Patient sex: M
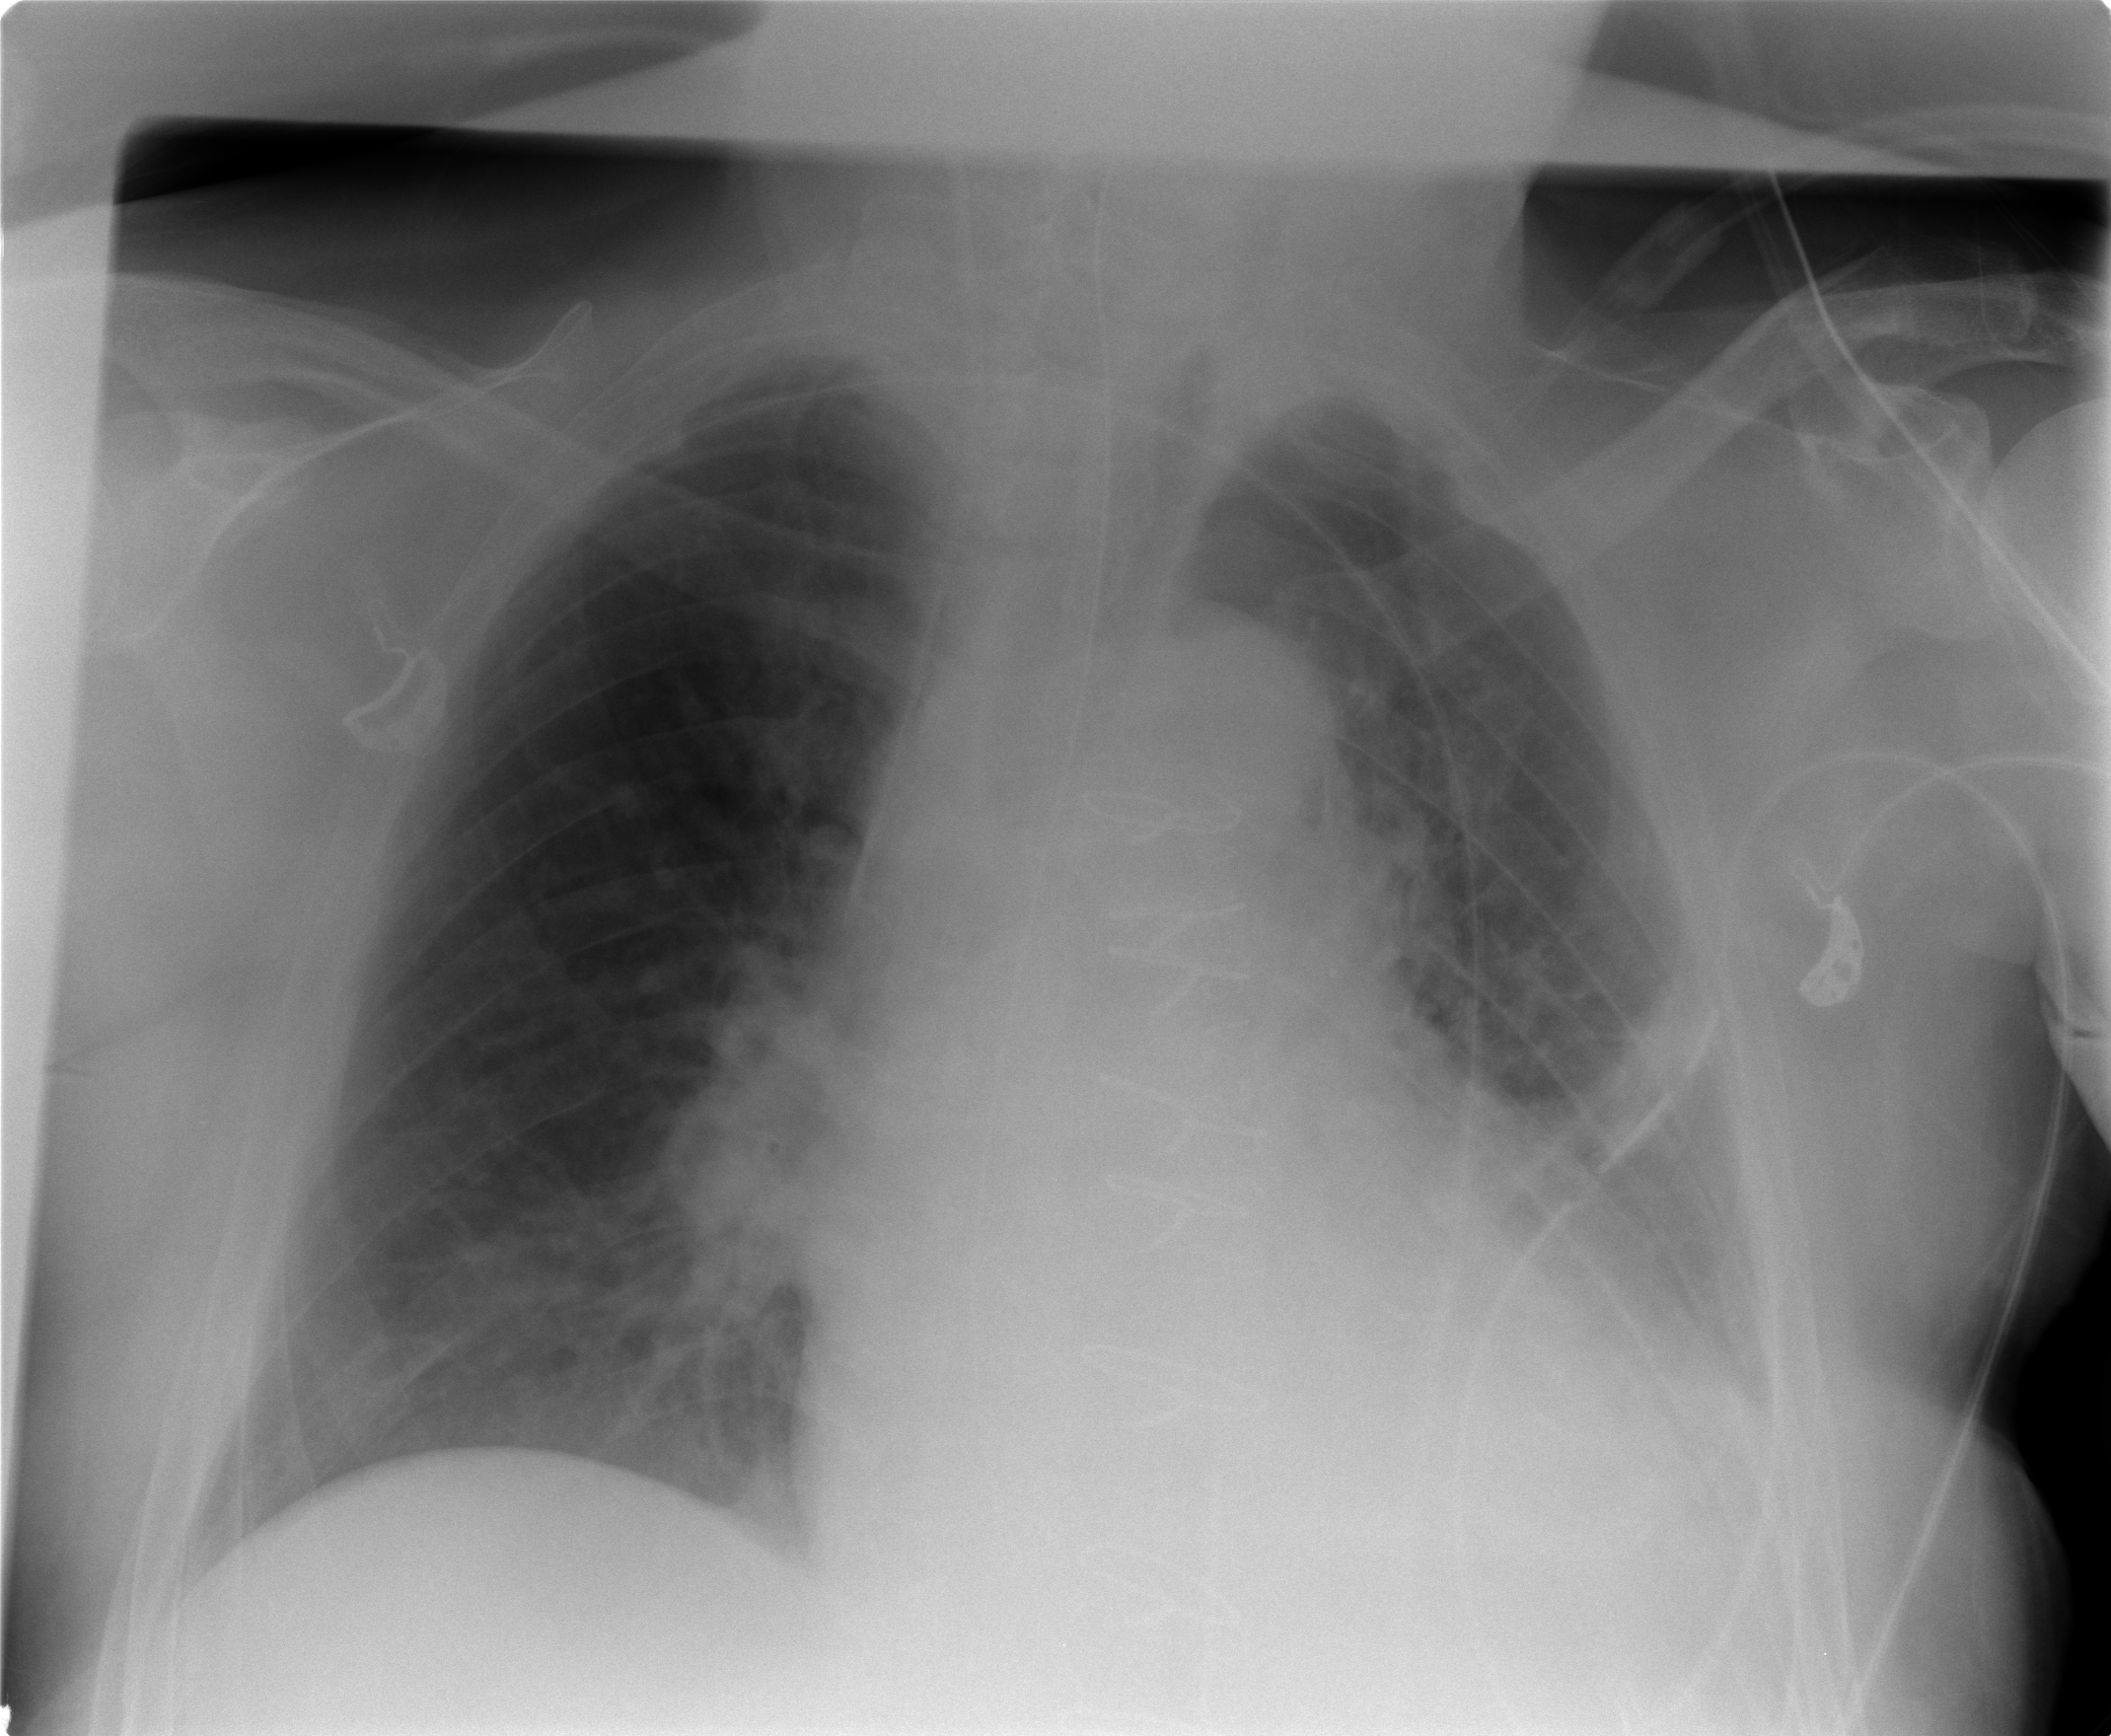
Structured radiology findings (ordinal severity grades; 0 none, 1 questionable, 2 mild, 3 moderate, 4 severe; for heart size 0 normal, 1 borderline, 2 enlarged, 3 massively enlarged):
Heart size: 2
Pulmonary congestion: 2
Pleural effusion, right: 0
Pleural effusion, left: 2
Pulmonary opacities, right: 2
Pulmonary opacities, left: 2
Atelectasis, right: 2
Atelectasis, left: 3